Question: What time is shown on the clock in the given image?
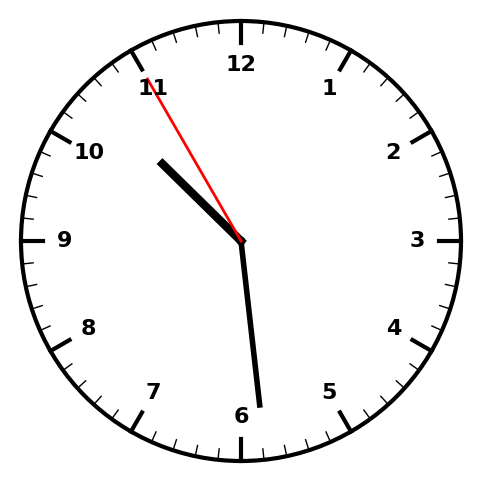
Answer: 10:28:55